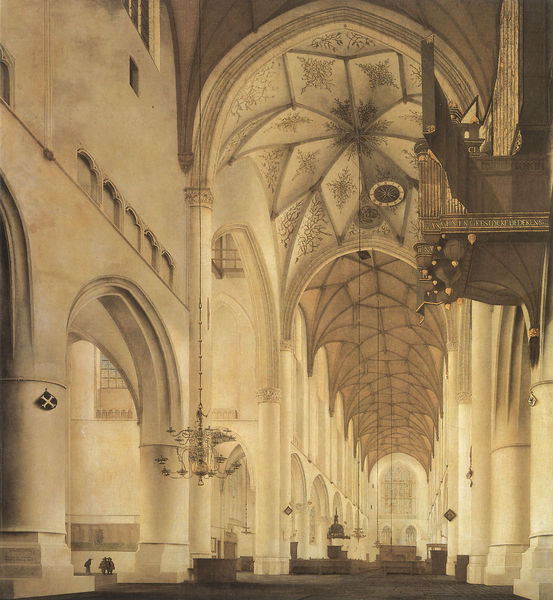
Titel: Die große Orgel und das Kirchenschiff von St. Bavokerk, Haarlem, vom Chor aus
Künstler: Pieter Saenredam
Institution: Edinburgh, National Gallery of Scotland
Schlagwörter: gemälde, mann, menschen, lampe, licht, männer, säule, säulen, innenraum, öl, kirche, gold, decke, kerzen, kronleuchter, leuchter, lüster, gewölbe, dom, altar, hauptschiff, kathedrale, kirchenbänke, orgel, ampore, deckengewölbe, kreuzwerl, kreuzgewôlbe